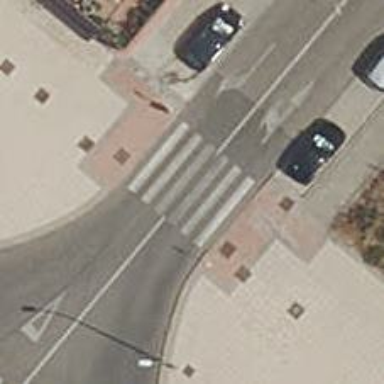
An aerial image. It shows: Zebra crossing on footway.